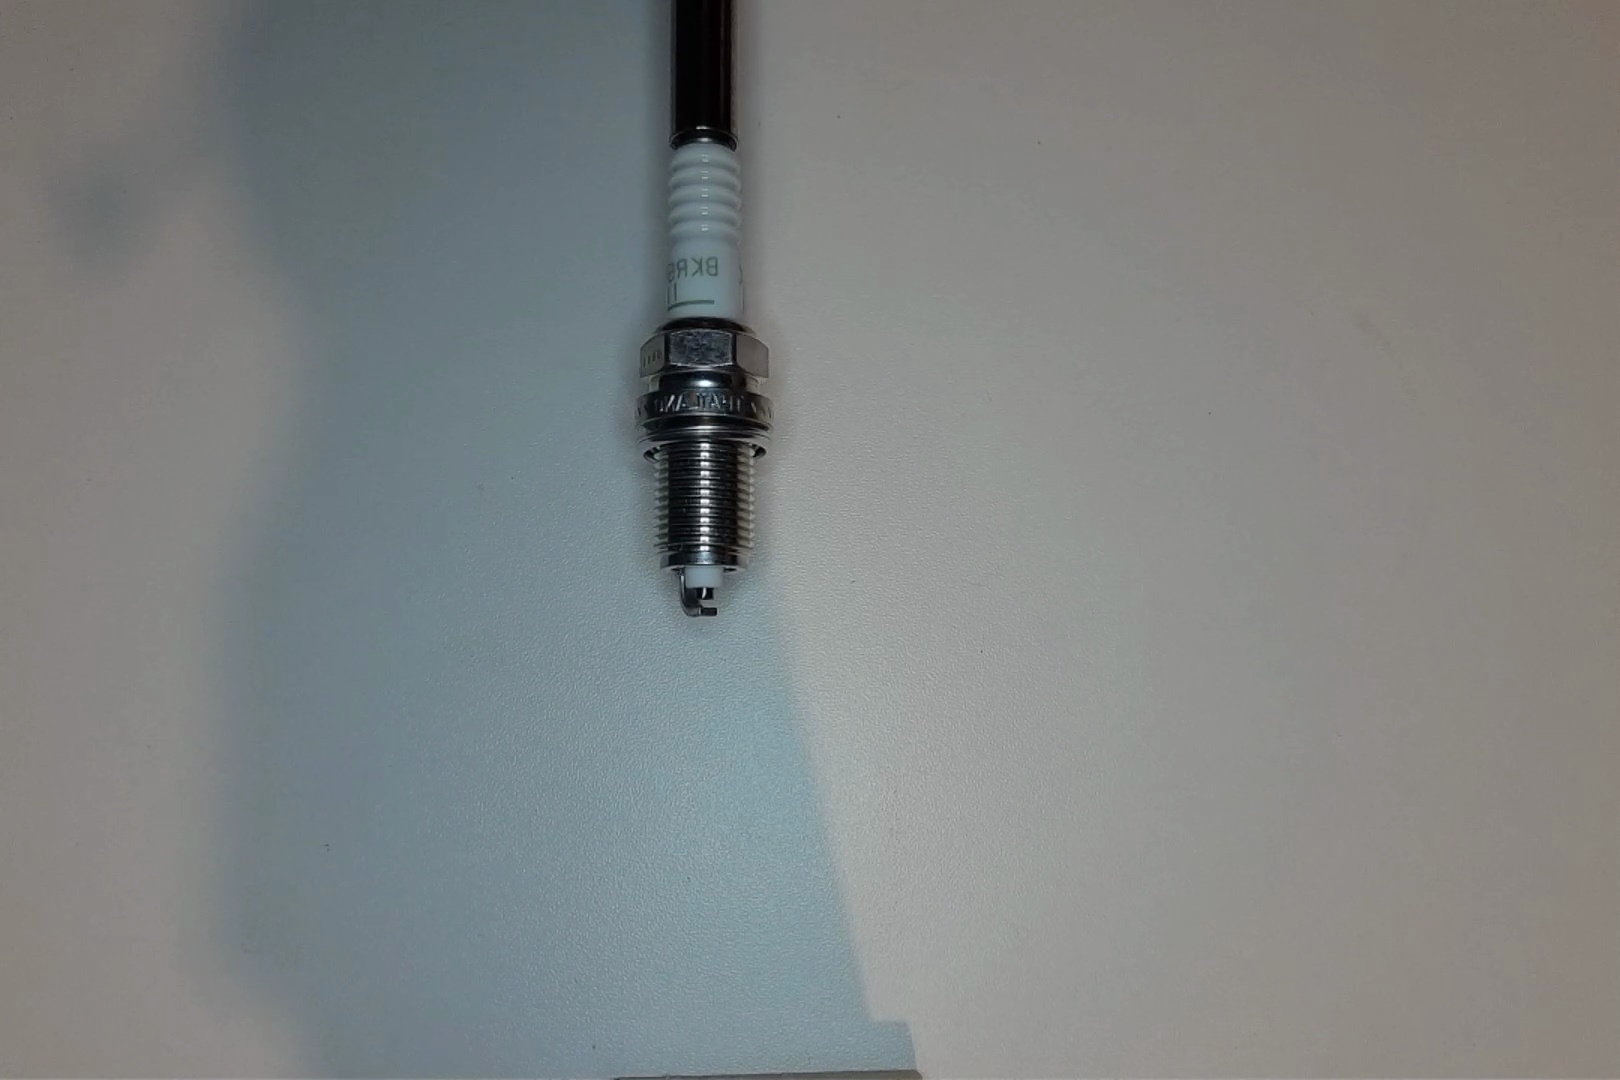
Label: normal